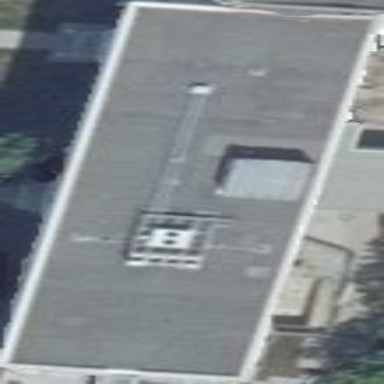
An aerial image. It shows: Part of building with flat roof. The building is white with gray tar paper roof.